RGB frame:
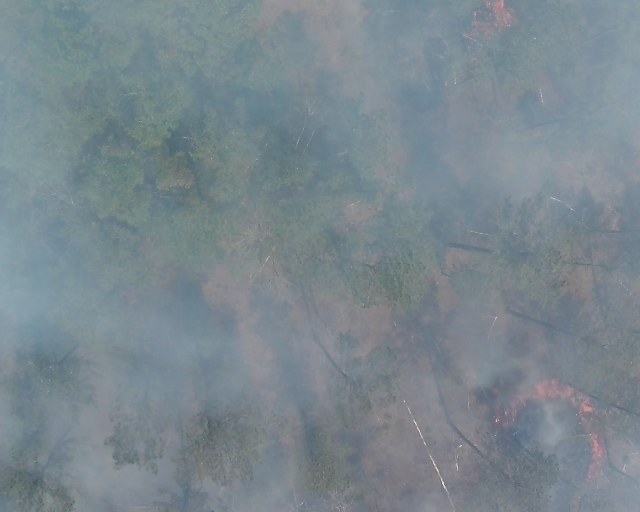
Thermal frame:
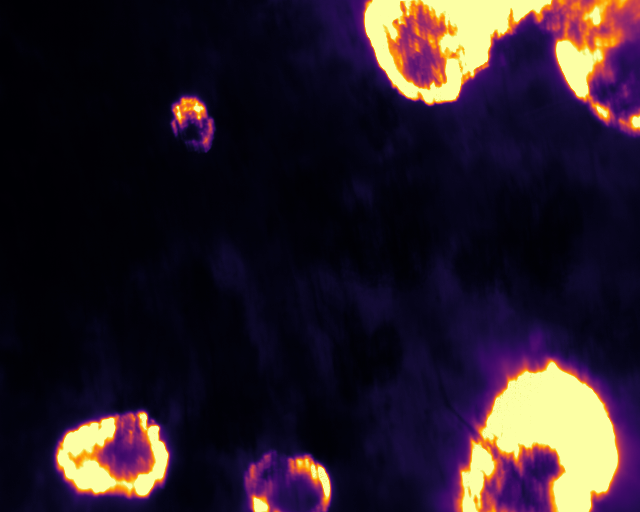
Captured: 2026-02-26 02:28:23
Pixels at or above 80 °C: 47411 (fraction of frame: 0.1447)